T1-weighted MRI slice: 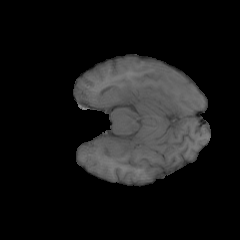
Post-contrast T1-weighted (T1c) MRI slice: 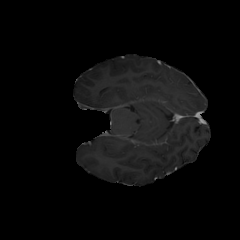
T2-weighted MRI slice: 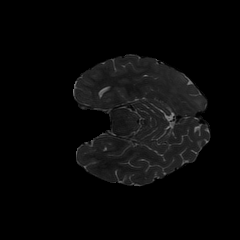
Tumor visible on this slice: yes